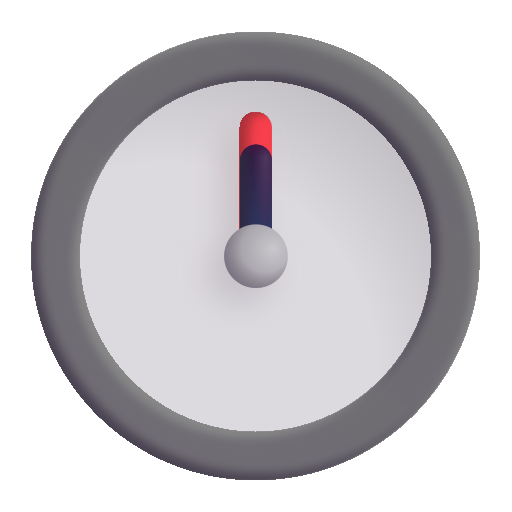
twelve oclock color